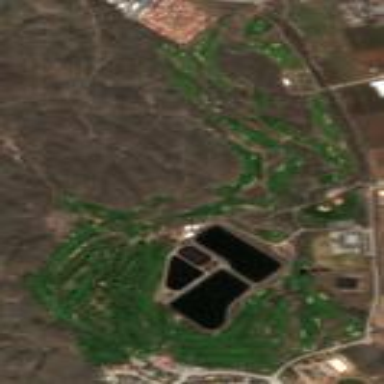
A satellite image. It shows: Golf course surrounded by greenery.